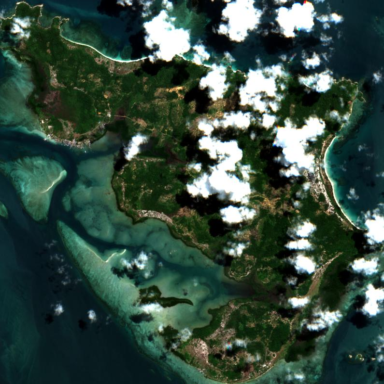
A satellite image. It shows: Island with natural coastline.